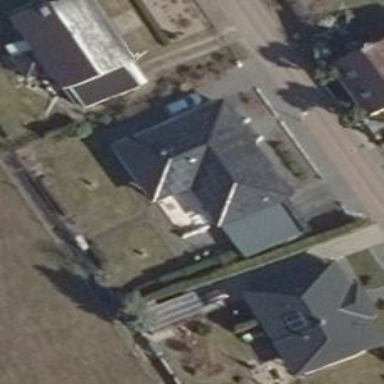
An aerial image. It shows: Part of building.